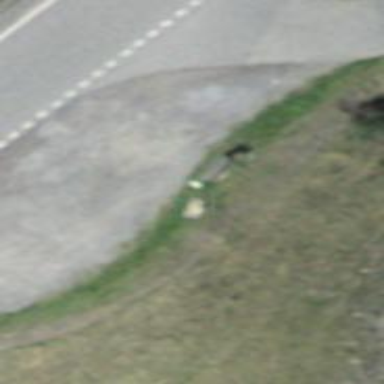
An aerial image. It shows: Bus stop along the road.